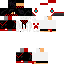
A female skeleton skin with dark skin, wearing red helmet dressed in a red hoodie and red pants, featuring a closed mouth.